The trace is the raw vibration amplitude of a rotating bearing as a function of time. Diagnose the bearing from this image, choosing from: normal, inner_race, outer_race, ball.
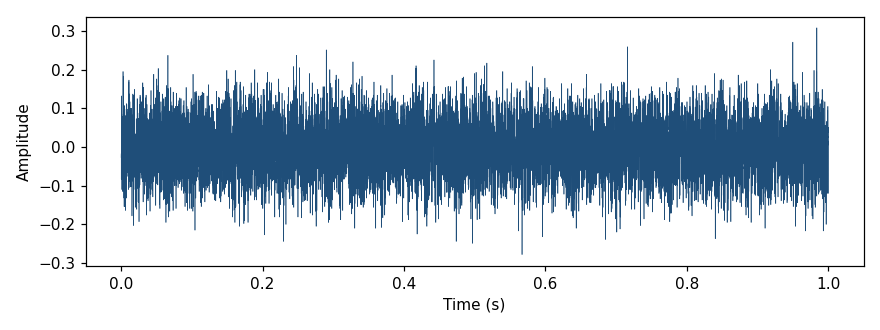
Answer: normal